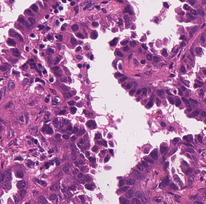
Tumor epithelial tissue: yes
Tumor-associated stroma tissue: yes
Normal tissue: no